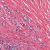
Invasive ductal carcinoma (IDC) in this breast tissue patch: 0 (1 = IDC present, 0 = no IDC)